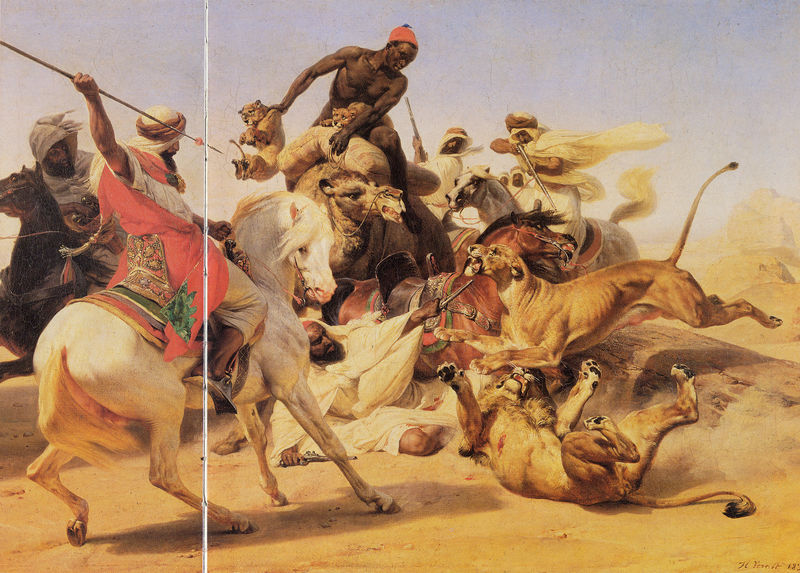
Titel: Chasse au lion, Löwenjagd
Künstler: Horace Vernet
Standort: London
Institution: Wallace Collection
Schlagwörter: angriff, blau, dunkel, gemälde, himmel, kampf, kopf, kämpfer, lendenschurz, nackt, rubens, schatten, umhang, weiß, gelb, ocker, sand, braun, grau, licht, männer, rücken, schwarz, hund, rot, tiere, beige, haube, bart, mütze, diener, messer, tod, tot, öl, wind, sonne, boden, mantel, stoff, pferd, pferde, reiter, sack, huf, hufe, mähne, sattel, schwanz, schweif, sprung, liegen, stab, jungen, afrika, hitze, sahara, wüste, dunst, farbe, baby, sigantur, romantik, schlacht, wild, fight, lanze, hallo, spielen, muskeln, fallen, steppe, neger, schwarze, orient, babys, attacke, gefahr, illustration, waffen, überfall, gemetzel, tote, dynamik, staub, mäntel, stiefel, jagd, schimmel, buchseite, arabisch, seiten, löwen, afrikaner, dunkelhäutig, schwarzer, sklave, jäger, sterben, gewehr, horses, fangen, fall, lanzen, wildnis, weibchen, flinte, jagdgesellschaft, jagt, löwe, speer, speere, gewehre, textil, turban, animals, battle, arabien, tatzen, jagen, schießen, araber, marokko, raubkatze, jagdt, pistole, satteldecke, klauen, ärgern, junges, jagdszene, delacroix, kamel, stehlen, raubtiere, tiger, verteidigung, diebstahl, löwin, raubtier, war, horse, raubkatzen, jungtier, spiess, reittiere, beduine, beduinen, tuareg, fez, blutig, löwenjagd, pranke, löwenbaby, bocken, desert, dromedar, africa, kamp, tunesien, zielen, diebe, orientalen, harpune, lion, dagger, camel, eugene, action, kill, truban, nomaden, jungtiere, baige, pfert, guns, gefar, gfeährlich, kammpe, liegns, magreb, schlcht, spear, shooting, hunt, arabian, cub, samdfariber, löwenbabys, preer, 222, 456987